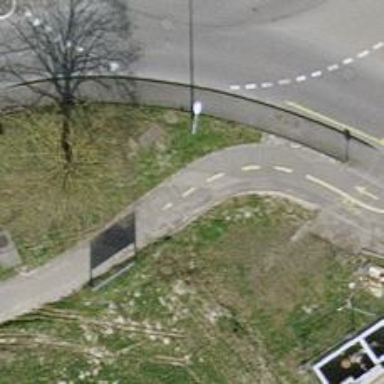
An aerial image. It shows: Asphalt cycleway with asphalt footway alongside it.